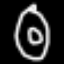
Label: donut